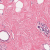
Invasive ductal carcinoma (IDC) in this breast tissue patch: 0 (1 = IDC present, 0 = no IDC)